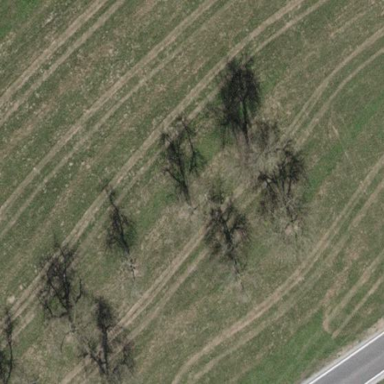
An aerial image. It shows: Orchard.